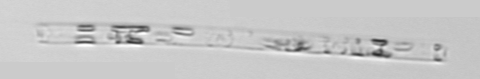
Label: Cerataulina_pelagica